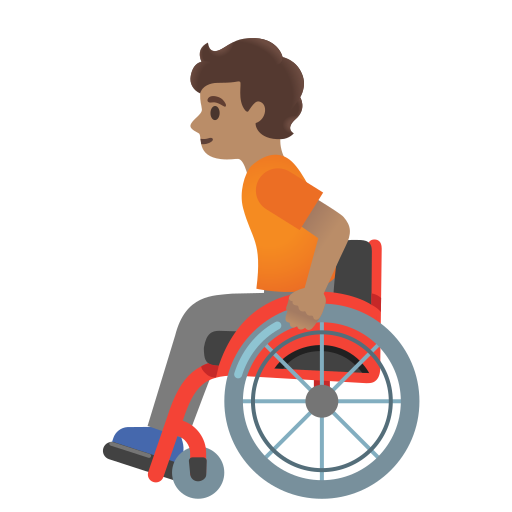
Emoji: 🧑🏽‍🦽